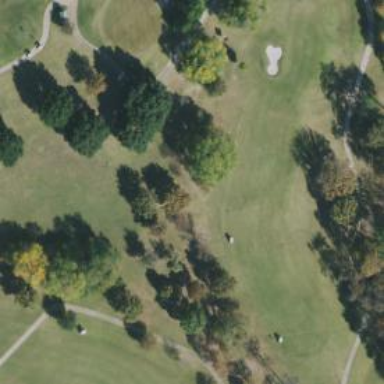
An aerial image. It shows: View of golf hole.